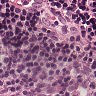
Metastatic tissue present: no